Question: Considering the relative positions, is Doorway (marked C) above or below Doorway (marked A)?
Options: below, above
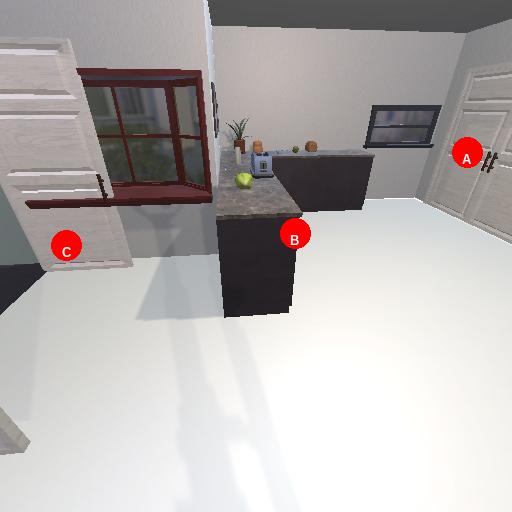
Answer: below